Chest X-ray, PA view. Patient: 53 years old, sex M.
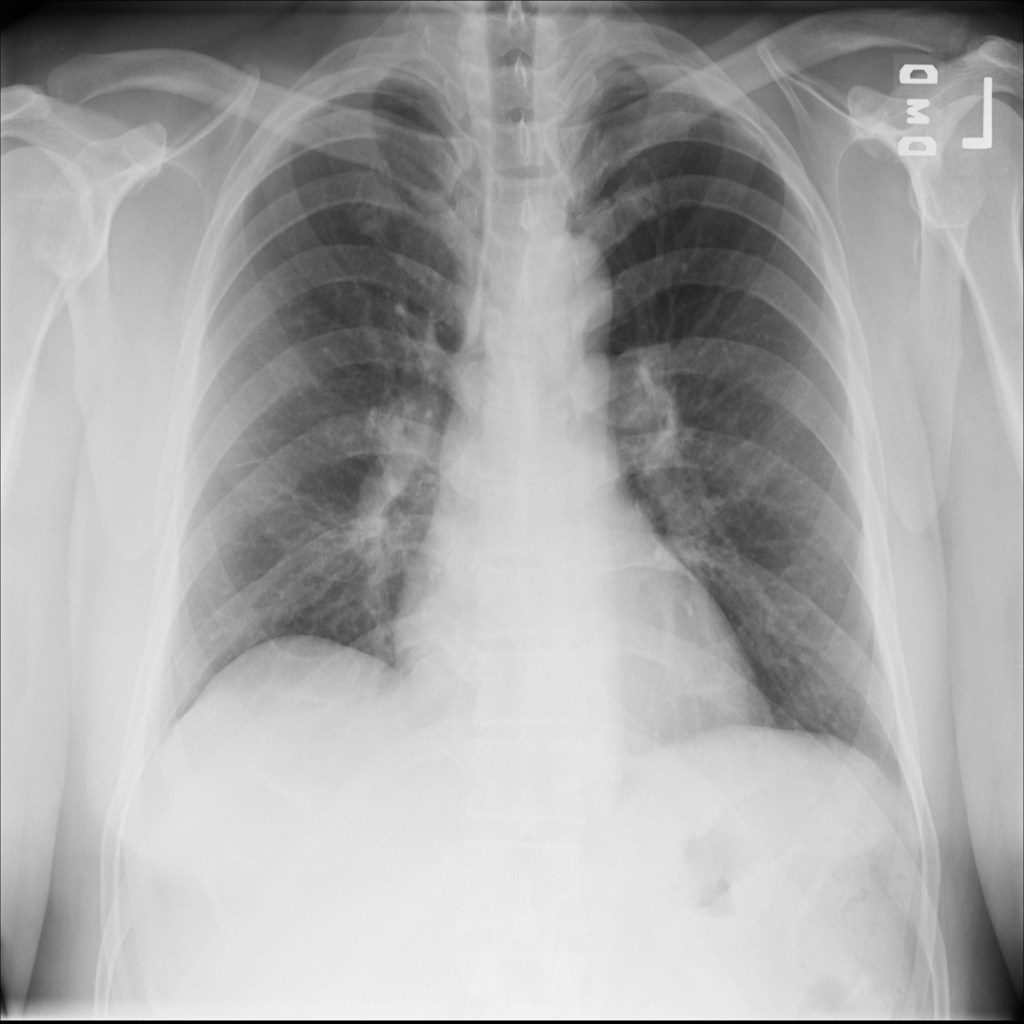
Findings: No Finding